Question: I had some nice form that had been working well, but once I add some translations,

Here are some important files I have:
'''
Rails.application.routes.draw do
scope ":locale", locale: /#{I18n.available_locales.join("|")}/ do
get 'sessions/new'
get 'teamscrs/index'
get 'teamscrs/new'
get 'teamscrs/show'
get 'profile', to: 'teamscrs#show'
get 'login', to: 'sessions#new'
get 'users', to: 'users#new'
delete 'logout', to: 'sessions#destroy'
post 'login', to: 'sessions#create'
resources :users
root 'teamscrs#index'
end
match '*path', to: redirect("/#{I18n.default_locale}/%{path}"), :via => [:get, :post]
match '', to: redirect("/#{I18n.default_locale}"), :via => [:get, :post]
#get '/teamscrs' => 'teamscrs#home'
end
'''
'''
class UsersController < ApplicationController
def index
end
def show
@user = User.find(params[:id])
end
def new
@user= User.new
end
def create
@user = User.new(user_params)
if @user.save
flash[:success] = t(".sukces")
redirect_to @user
else
flash.now[:danger] = t(".fail")
render 'new'
end
end
private
def user_params
params.require(:user).permit(:name, :email, :password, :password_confirmation)
end
end
'''
'''
class ApplicationController < ActionController::Base
protect_from_forgery with: :exception
before_action :set_locale
helper_method :current_user, :logged_in?
def current_user
@current_user ||= User.find(session[:user_id]) if session[:user_id]
end
def logged_in?
!!current_user
end
def must_login
if !logged_in?
flash[:danger] = t(".mustlogin")
redirect_to login_path
end
end
private
def set_locale
I18n.locale = params[:locale] || I18n.default_locale
end
def default_url_option(options = {})
{locale: I18n.locale}
end
end
'''
'''
...
<%= form_with scope: :user, url: users_path, local: true do |form| %>
<div class="form-group">
<%= form.label(:name,t('.username'))%>
<%= form.text_field :name, class: 'form-control' %>
</div>
<div class="form-group">
<%= form.label(:email,t('.email'))%>
<%= form.text_field :email, class: 'form-control' %>
</div>
<div class="form-group">
<%= form.label(:password_digest,t('.pass'))%>
<%= form.password_field :password, class: 'form-control' %>
</div>
<div class="form-group">
<%= form.label(:password2, t('.passc'))%>
<%= form.password_field :password_confirmation, class: 'form-control' %>
</div>
<%= form.submit t('.join'), class: 'btn btn-success' %>
<% end %>
...
'''
'''
<p>
<strong>Uzytkownik:</strong>
<%= @user.name %>
</p>
<p>
<strong>email:</strong>
<%= @user.email %>
</p>
'''
'''
...
Rails.application.configure do |variable|
config.i18n.load_path += Dir[Rails.root.join('config', 'locales', '**/*.{rb,yml}').to_s]
I18n.available_locales = [:en, :pl]
I18n.default_locale = :pl
end
...
'''
I spent whole day reading stackoverflow, I18n guides and watching youtube videos. I'm just a beginner. Please support.
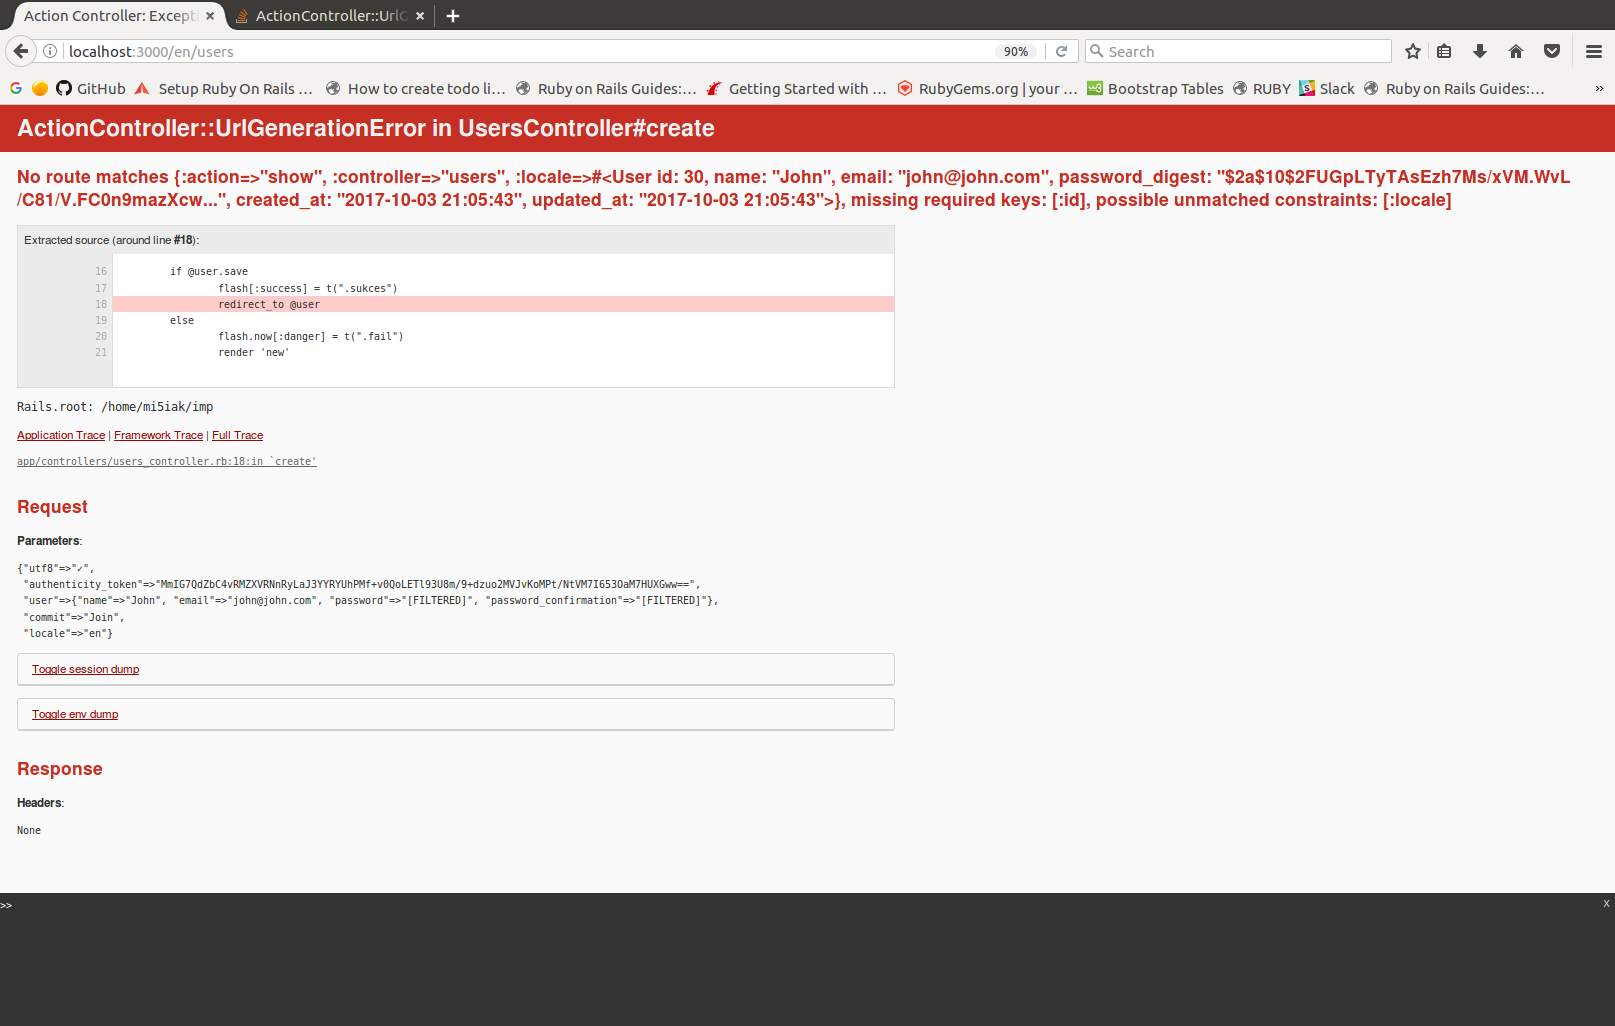
Answer: I solved it by changing:
'''
redirect_to @user
'''
to:
'''
redirect_to controller: 'users', action: 'show', id: @user.id
'''
after I read that cause of implementing default_url_options, I have to explicitly let know Rails to pass the id